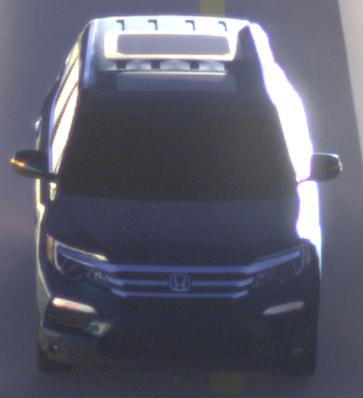
Make: Honda
Model: Pilot
Detailed model: 3
Model produced from: 2015
Model produced until: 2022
Doors: 5
Color: blue
Road condition: dry road
Daytime: sunrise or sunset
Contrast: high contrast